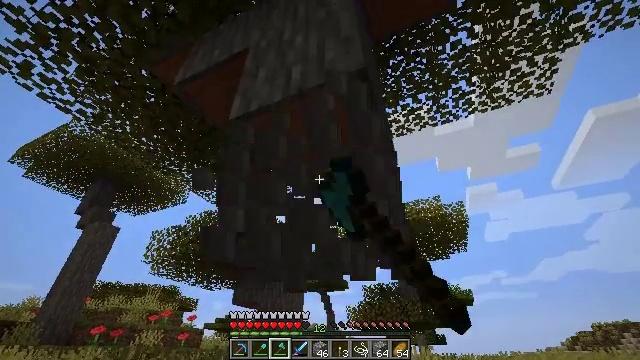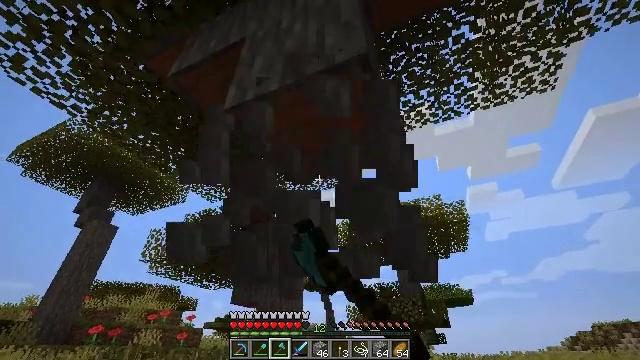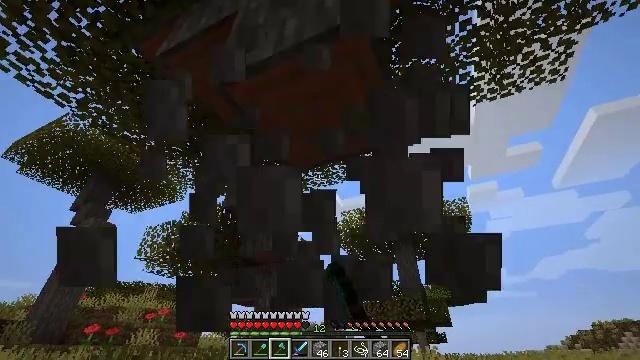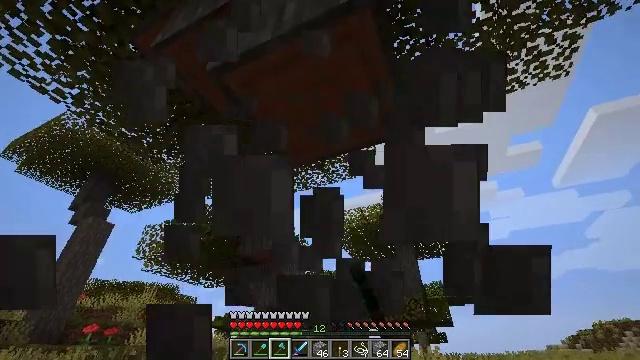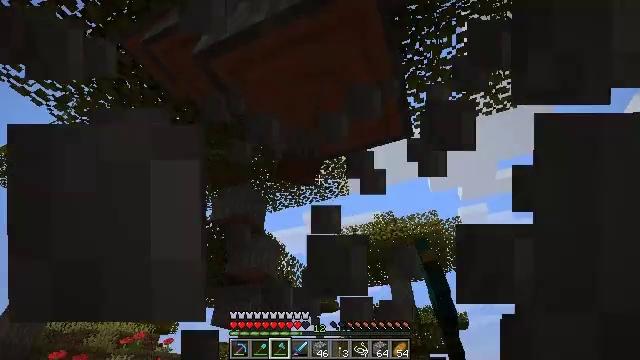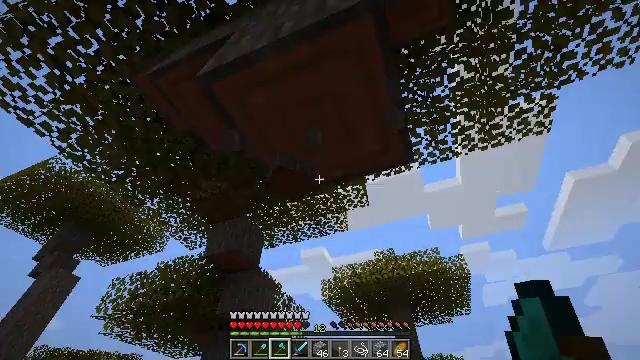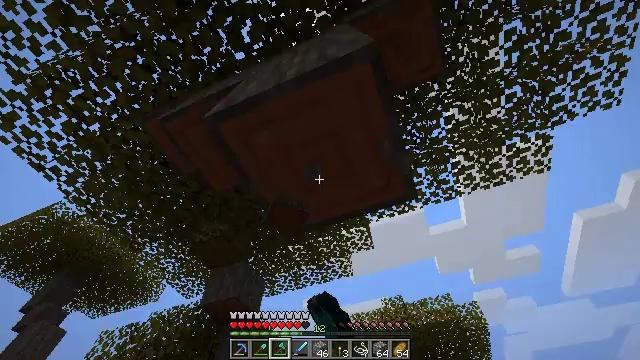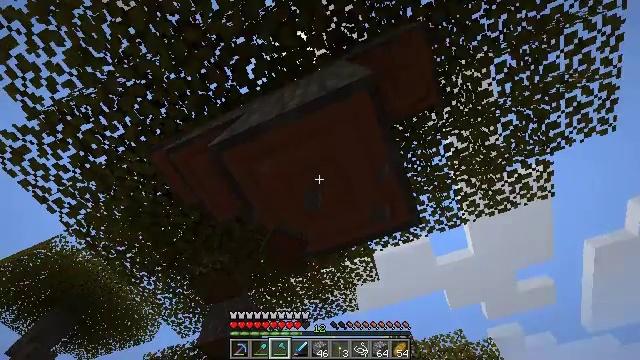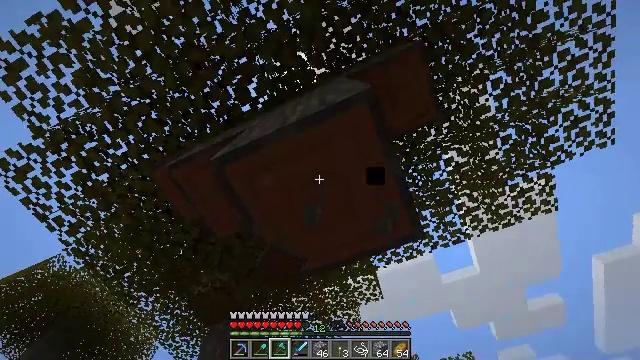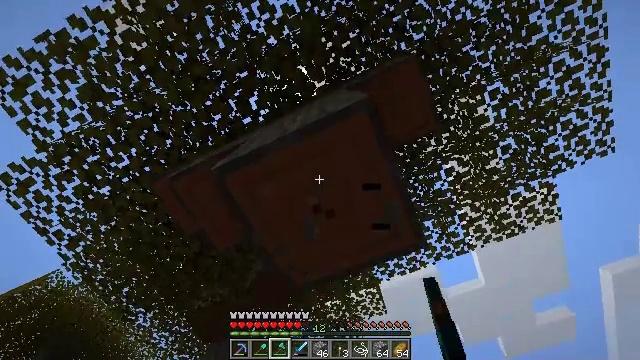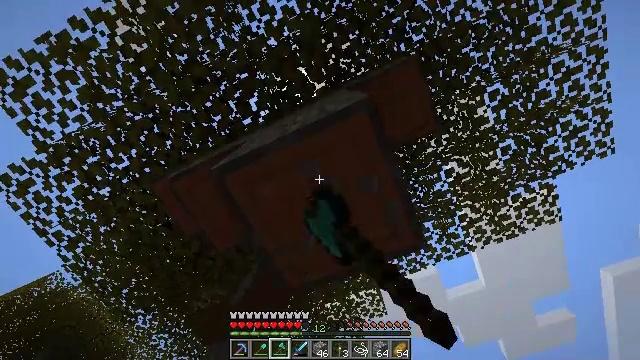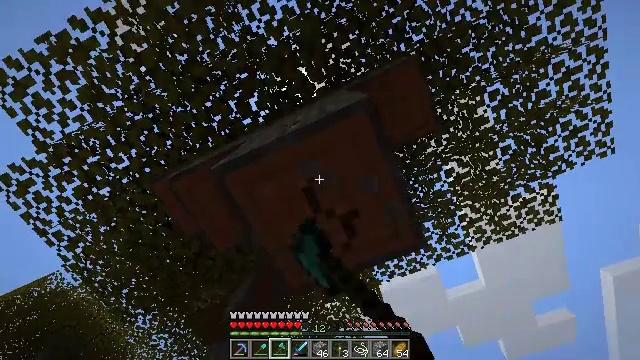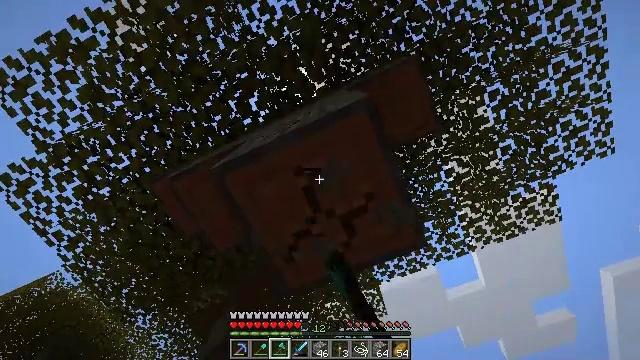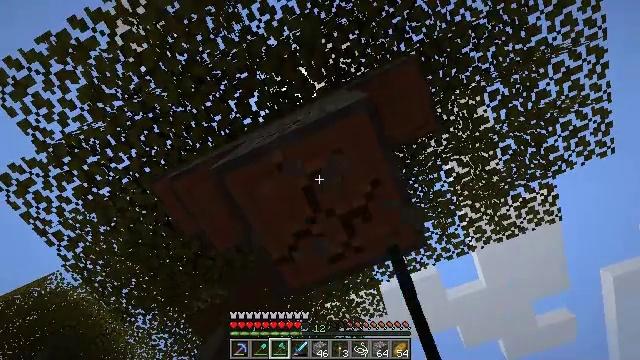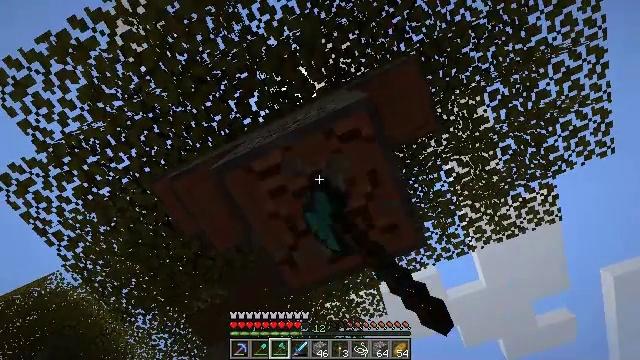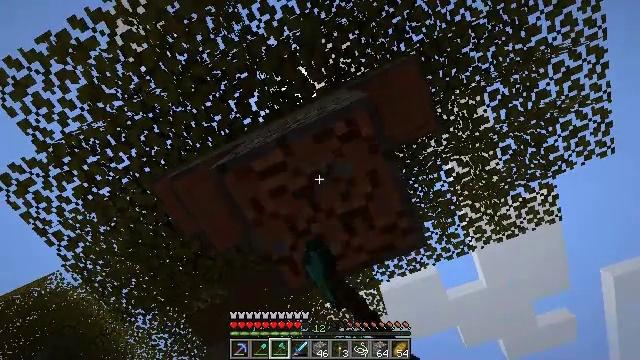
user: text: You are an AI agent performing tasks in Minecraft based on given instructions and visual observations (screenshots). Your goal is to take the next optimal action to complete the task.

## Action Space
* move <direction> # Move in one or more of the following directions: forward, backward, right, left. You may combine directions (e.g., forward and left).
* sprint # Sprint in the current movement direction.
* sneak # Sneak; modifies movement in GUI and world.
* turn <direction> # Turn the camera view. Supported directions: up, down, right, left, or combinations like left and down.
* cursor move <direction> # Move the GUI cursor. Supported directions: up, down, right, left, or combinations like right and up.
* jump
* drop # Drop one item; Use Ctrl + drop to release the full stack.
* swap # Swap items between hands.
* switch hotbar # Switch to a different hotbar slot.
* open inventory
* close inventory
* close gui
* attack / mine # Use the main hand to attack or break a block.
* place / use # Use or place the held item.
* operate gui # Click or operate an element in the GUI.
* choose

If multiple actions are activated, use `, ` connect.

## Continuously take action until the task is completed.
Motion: motion action
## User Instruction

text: Gather the acacia log for building.
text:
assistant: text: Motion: move forward, attack / mine
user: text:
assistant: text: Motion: move forward, attack / mine
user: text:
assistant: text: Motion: move forward, attack / mine
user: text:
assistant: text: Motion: turn right and up, attack / mine
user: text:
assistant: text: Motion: turn up, attack / mine
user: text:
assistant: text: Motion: turn up, attack / mine
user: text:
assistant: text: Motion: turn up, attack / mine
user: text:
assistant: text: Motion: turn up, attack / mine
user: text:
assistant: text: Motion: turn up, attack / mine
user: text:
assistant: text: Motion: attack / mine
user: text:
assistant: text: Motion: attack / mine
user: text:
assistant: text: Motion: attack / mine
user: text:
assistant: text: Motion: attack / mine
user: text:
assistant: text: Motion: attack / mine
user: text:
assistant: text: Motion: attack / mine
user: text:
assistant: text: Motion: attack / mine
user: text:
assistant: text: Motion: move forward, attack / mine
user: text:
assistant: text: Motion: move forward, turn up, attack / mine
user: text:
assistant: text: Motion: move forward, turn up, attack / mine
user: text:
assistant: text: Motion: turn up, attack / mine
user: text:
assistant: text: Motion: turn up, attack / mine
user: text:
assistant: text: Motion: turn up, attack / mine
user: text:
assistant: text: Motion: attack / mine
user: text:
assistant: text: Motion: attack / mine
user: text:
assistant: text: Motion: attack / mine
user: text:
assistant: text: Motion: attack / mine
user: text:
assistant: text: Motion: attack / mine
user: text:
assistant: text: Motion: attack / mine
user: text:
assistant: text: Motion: attack / mine
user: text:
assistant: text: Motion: attack / mine